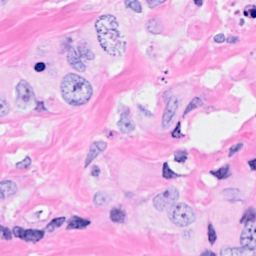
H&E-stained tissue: Breast